Field crop: maize
Growth stage: 2
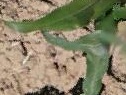
Species: maize